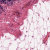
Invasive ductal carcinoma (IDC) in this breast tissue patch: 0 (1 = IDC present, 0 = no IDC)